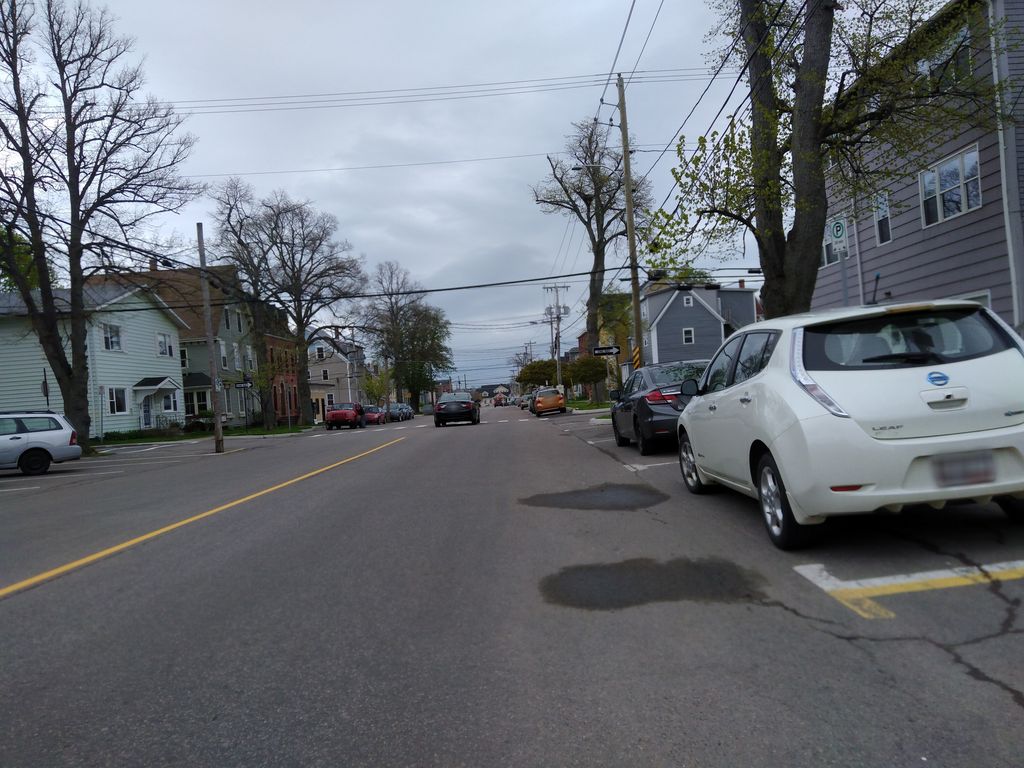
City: charlottetown